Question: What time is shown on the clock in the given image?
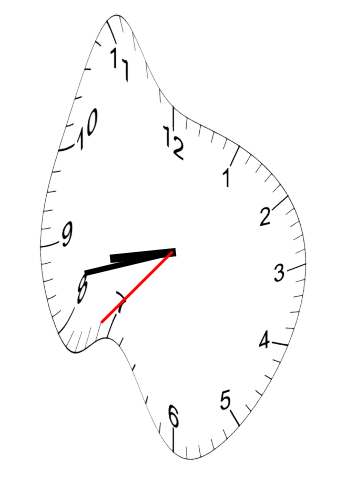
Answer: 08:42:37